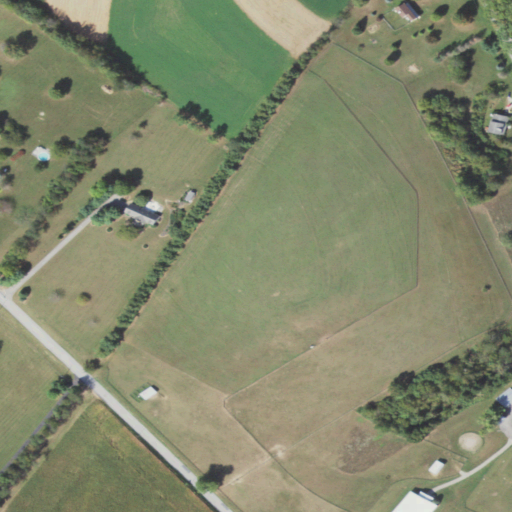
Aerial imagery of ridge(s) in Pennsylvania named Dug Hill Ridge containing pasture, cultivated crops, open development, and low intensity development